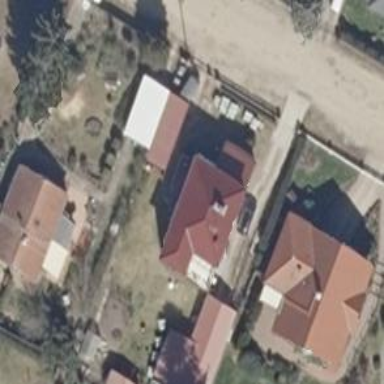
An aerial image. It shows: House with pyramidal roof shape.